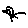
Label: bird